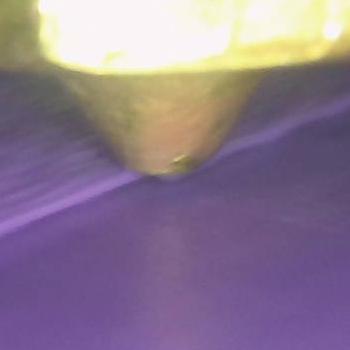
Flow rate: 42%